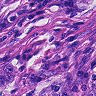
Metastatic tissue present: yes